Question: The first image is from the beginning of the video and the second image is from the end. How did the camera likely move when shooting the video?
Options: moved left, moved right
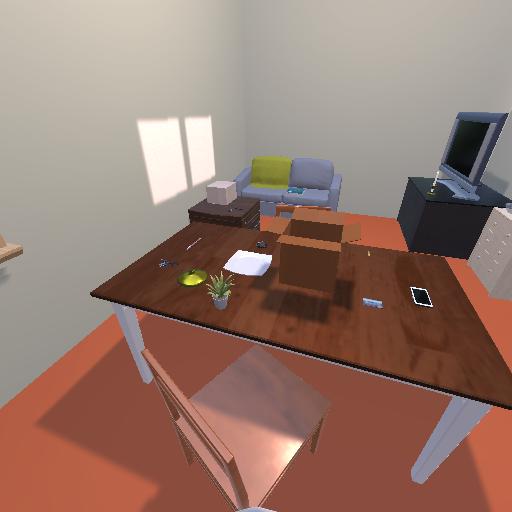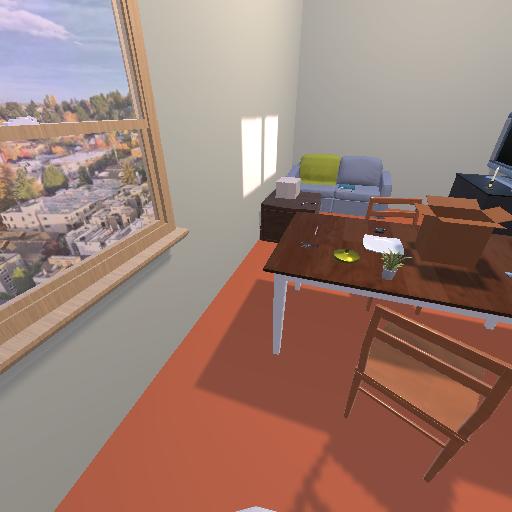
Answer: moved left